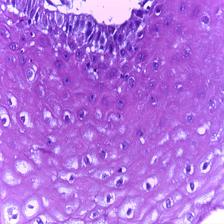
Diagnosis: Normal